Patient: sex M, age 83
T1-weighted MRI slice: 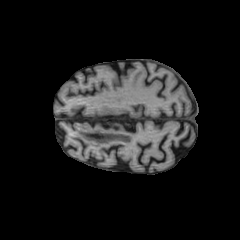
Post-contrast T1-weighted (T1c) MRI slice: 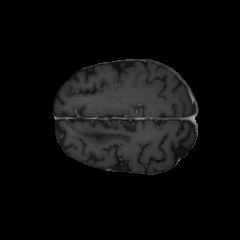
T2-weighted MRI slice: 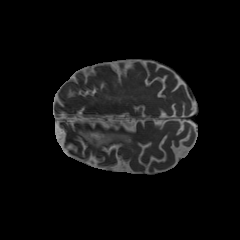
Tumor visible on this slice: no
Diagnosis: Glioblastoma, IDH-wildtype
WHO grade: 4